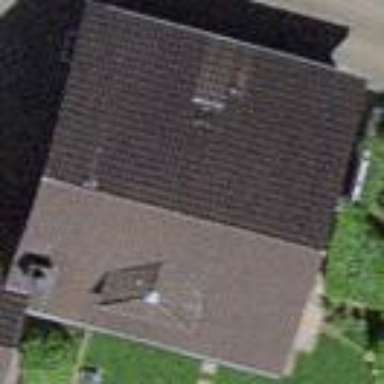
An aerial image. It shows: Simple and straightforward house.